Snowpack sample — Loveland Pass, Silver Plume, Colorado, USA (12/14/25, 10:50 AM MST)
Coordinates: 39.664, -105.882
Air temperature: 36 °F
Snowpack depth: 67 cm
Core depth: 20 cm
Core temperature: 46.4 °F
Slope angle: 6°, slope face: 326°
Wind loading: low
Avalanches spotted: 0
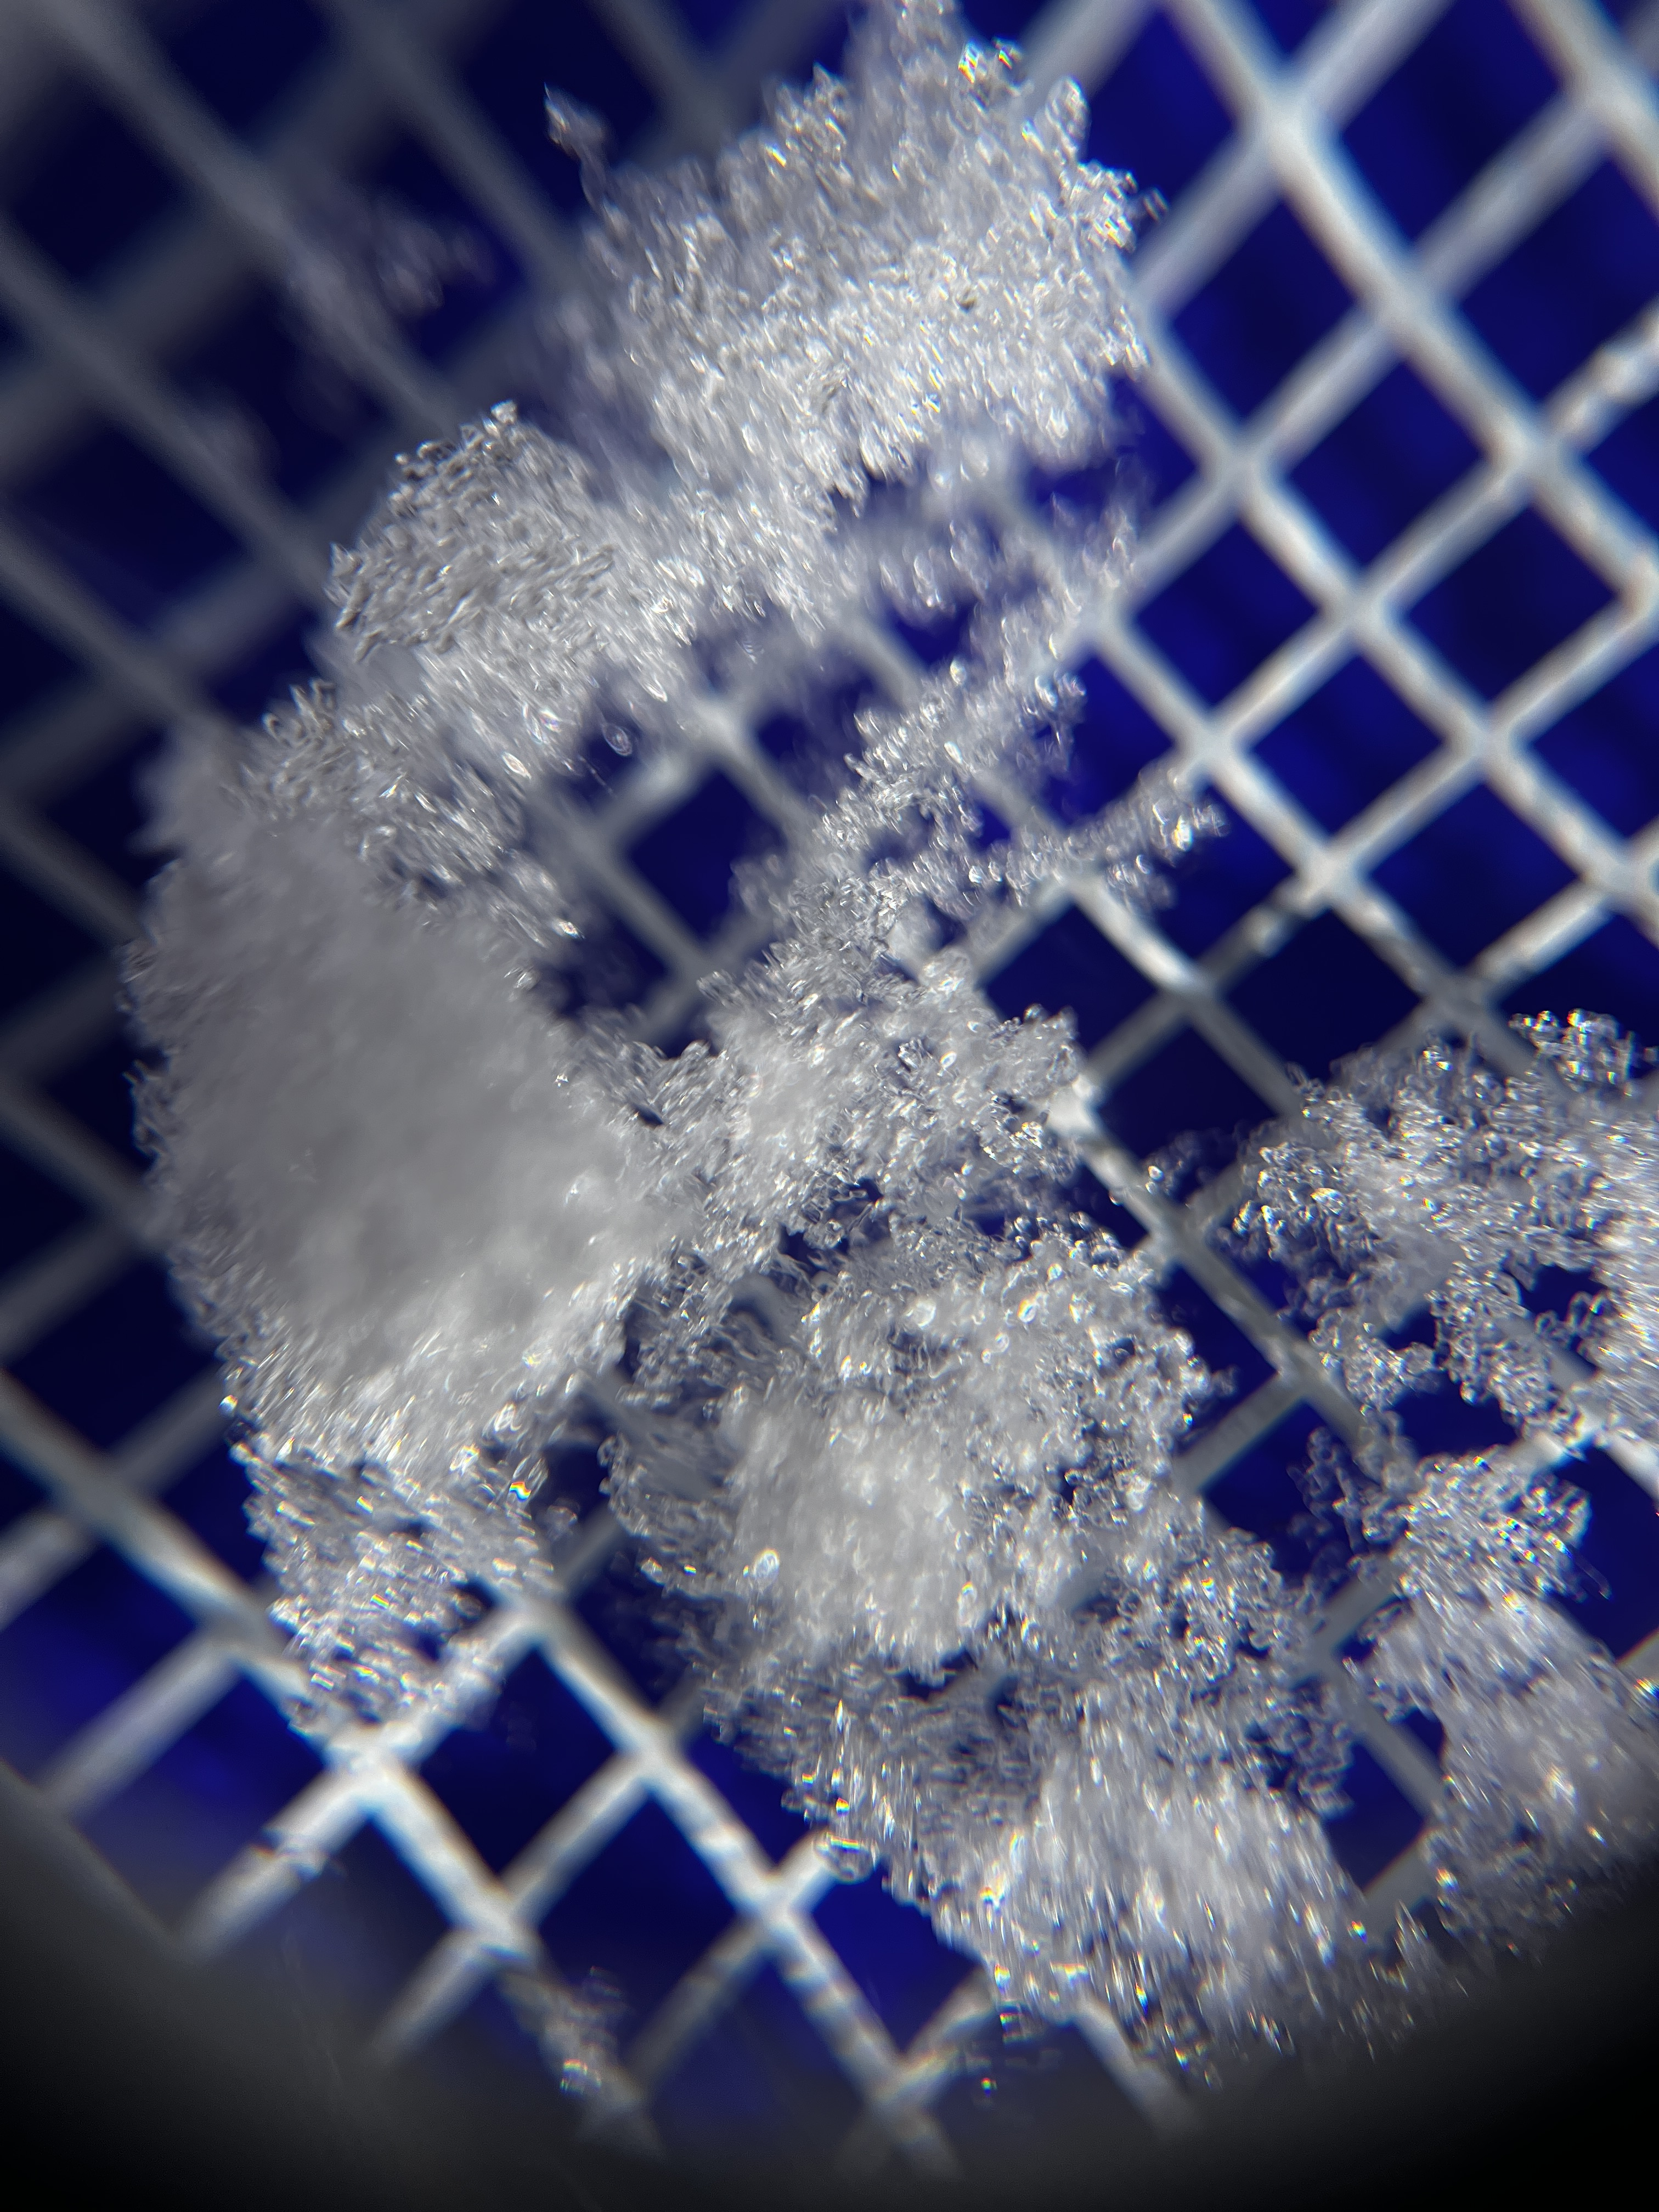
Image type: magnified_profile
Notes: No avalanches spotted, very late start to the season with minimal snowpack